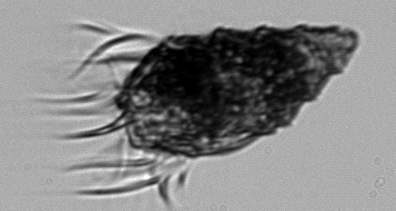
Label: Laboea_strobila